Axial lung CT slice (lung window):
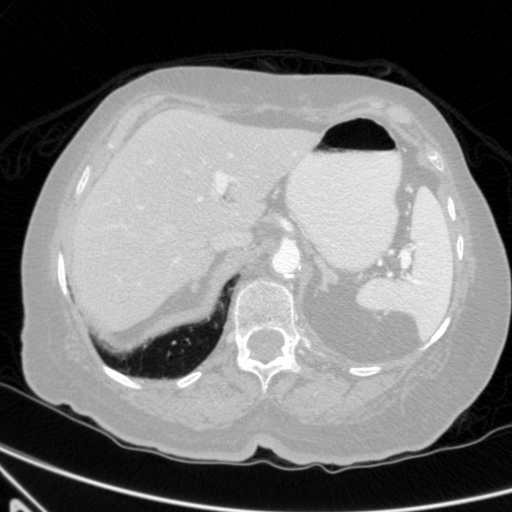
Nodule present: no